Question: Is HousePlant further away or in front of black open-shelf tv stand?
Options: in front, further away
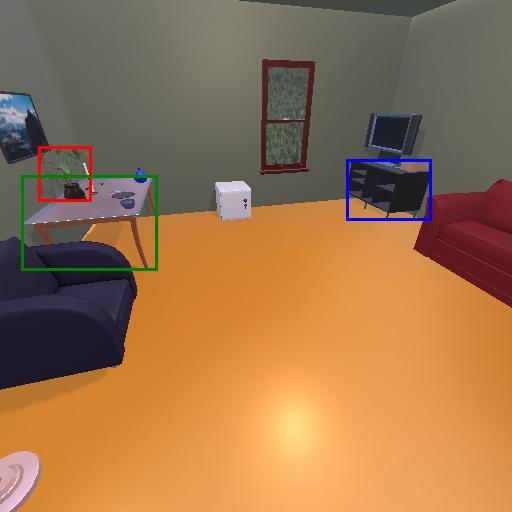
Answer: in front